Aerial crown-view tile of a tropical tree (Barro Colorado Island, Panama), acquired 20250915:
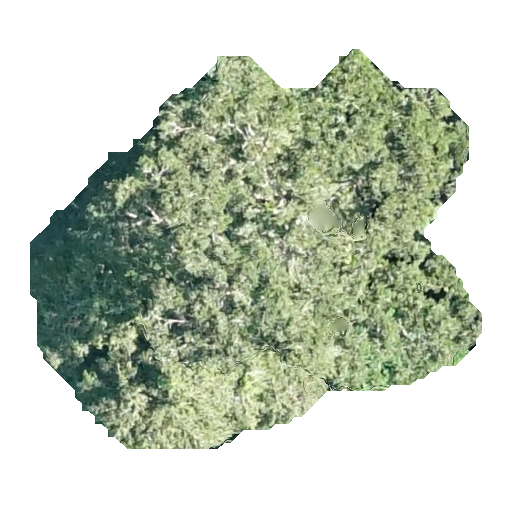
Species: Brosimum alicastrum
GBIF accepted scientific name: Brosimum alicastrum
Crown area: 183.772 m²